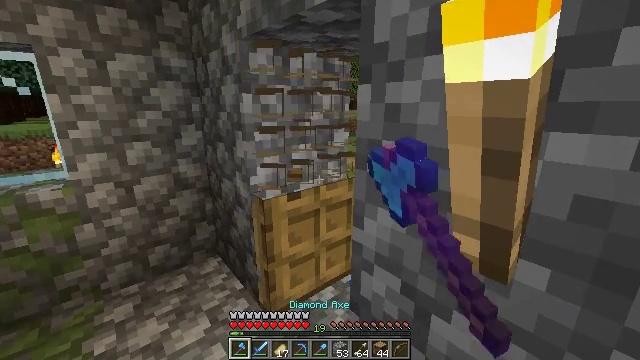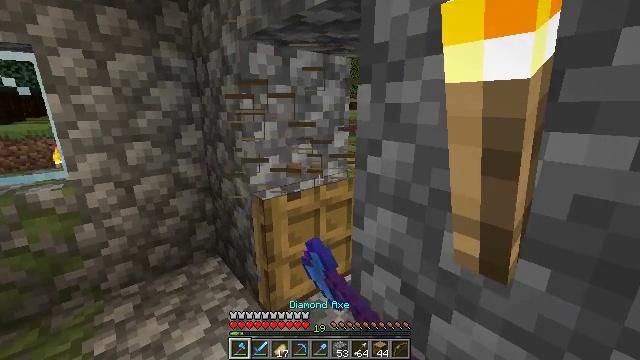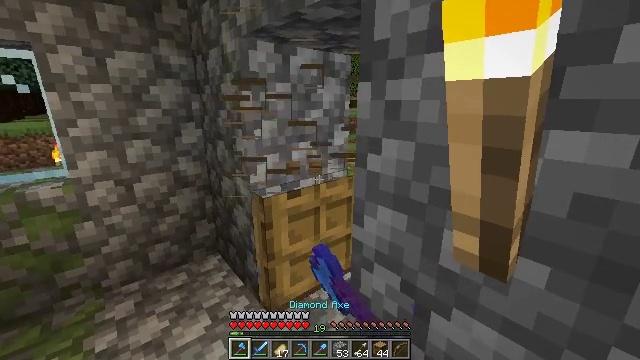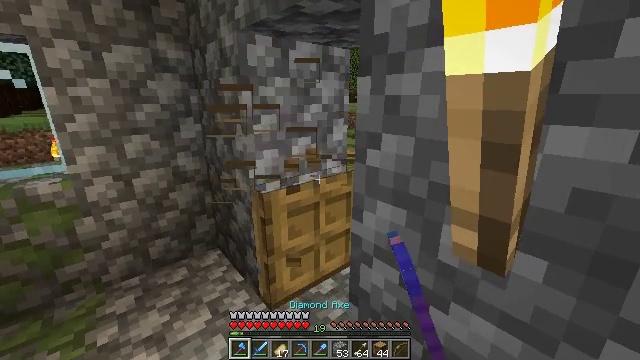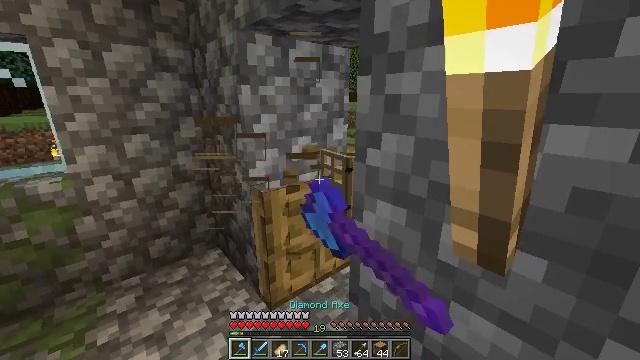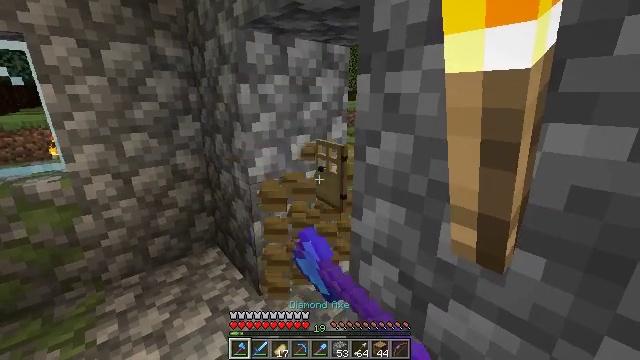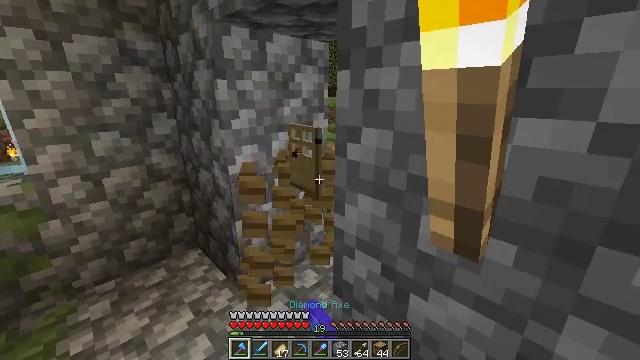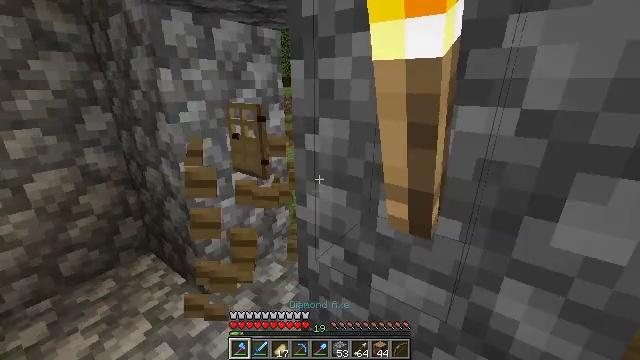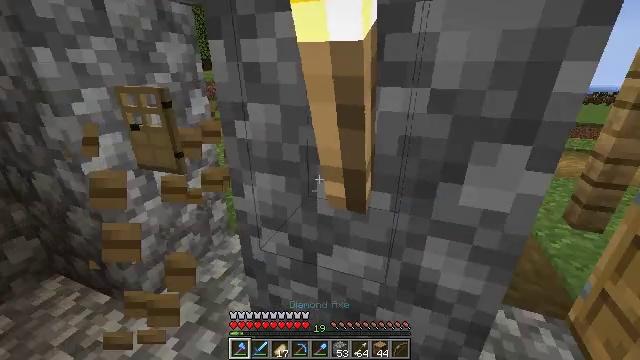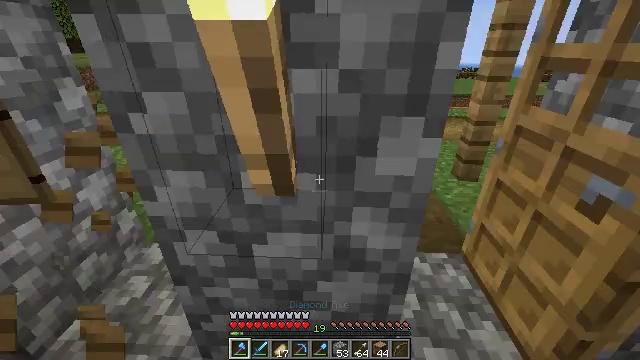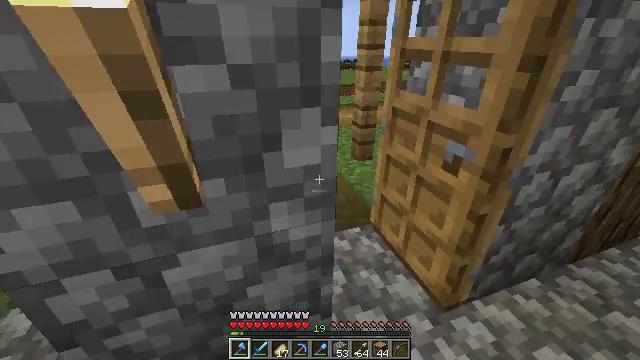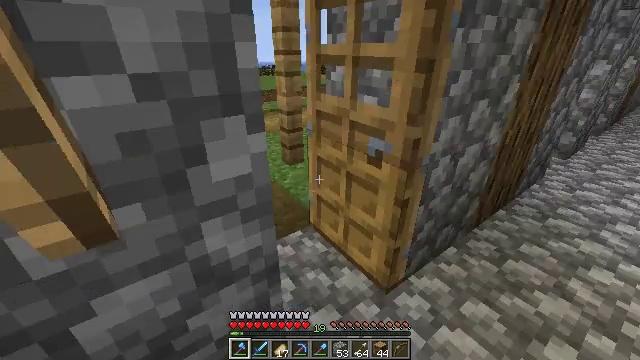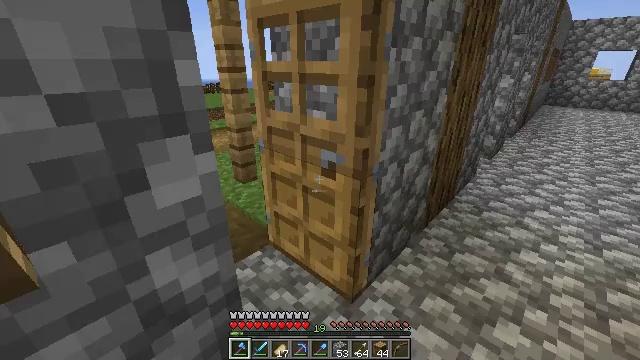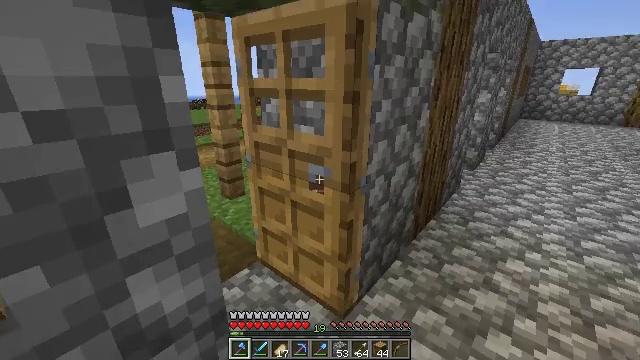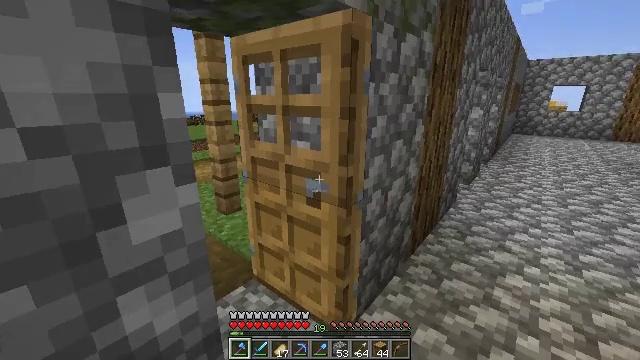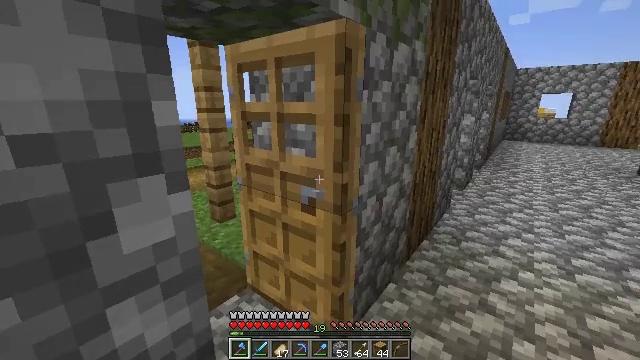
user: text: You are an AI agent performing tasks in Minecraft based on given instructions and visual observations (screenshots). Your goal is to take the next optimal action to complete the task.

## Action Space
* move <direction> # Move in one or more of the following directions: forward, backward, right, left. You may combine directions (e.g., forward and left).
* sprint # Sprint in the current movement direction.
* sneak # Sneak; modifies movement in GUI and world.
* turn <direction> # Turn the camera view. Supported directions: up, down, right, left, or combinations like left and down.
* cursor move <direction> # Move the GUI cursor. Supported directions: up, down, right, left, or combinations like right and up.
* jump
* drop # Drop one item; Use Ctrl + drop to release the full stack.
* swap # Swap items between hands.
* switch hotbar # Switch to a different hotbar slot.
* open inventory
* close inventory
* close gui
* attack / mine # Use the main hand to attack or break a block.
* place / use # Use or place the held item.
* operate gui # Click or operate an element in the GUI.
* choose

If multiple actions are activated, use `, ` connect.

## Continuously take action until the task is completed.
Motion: motion action
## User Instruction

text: Mine the oak door to pick it up.
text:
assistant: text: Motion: attack / mine
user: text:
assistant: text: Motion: attack / mine
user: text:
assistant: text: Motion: turn down, attack / mine
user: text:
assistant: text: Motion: attack / mine
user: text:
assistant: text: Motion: attack / mine
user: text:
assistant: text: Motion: turn right, attack / mine
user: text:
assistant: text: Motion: turn right and down
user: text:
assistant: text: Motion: turn right and down
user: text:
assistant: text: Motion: turn right and down
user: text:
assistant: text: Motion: turn right and down
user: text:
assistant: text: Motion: turn right and up
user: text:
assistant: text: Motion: turn right and up
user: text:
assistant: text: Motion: turn right and up
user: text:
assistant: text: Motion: turn up
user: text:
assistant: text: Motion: turn right and up
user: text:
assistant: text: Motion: turn right and up
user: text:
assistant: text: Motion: turn right
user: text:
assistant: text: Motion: no_op
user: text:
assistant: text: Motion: turn left
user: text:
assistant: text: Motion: turn left and down
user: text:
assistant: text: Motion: no_op
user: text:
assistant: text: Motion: attack / mine
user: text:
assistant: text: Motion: attack / mine
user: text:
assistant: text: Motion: attack / mine
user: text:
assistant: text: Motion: attack / mine
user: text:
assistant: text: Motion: attack / mine
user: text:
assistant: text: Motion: attack / mine
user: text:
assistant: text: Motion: attack / mine
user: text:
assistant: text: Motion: attack / mine
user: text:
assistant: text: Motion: attack / mine